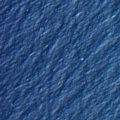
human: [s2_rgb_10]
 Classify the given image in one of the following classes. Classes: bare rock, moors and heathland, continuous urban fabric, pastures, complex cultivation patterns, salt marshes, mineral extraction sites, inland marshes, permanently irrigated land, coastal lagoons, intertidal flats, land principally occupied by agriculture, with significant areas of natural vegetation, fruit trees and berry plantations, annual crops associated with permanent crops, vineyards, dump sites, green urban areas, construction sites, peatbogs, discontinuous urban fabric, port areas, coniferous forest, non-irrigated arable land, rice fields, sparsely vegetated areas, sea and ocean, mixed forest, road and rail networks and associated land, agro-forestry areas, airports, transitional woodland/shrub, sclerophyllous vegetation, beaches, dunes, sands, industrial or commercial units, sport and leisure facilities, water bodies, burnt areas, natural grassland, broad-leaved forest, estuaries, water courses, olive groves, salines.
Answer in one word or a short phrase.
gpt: sea and ocean